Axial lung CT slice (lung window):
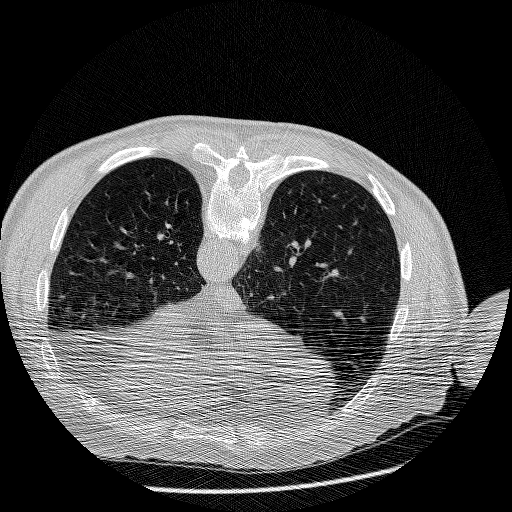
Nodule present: no